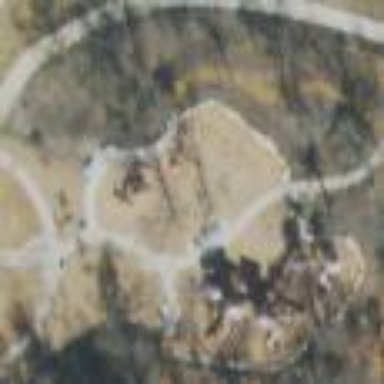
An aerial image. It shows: Playground area for leisure land.